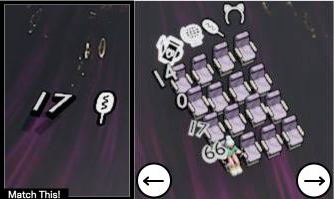
Task: seats
Answer: no